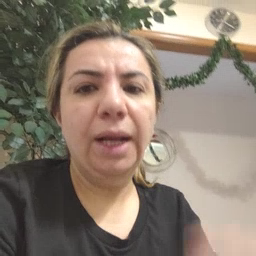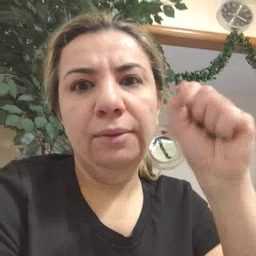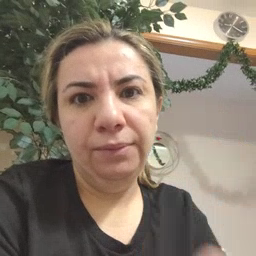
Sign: yes